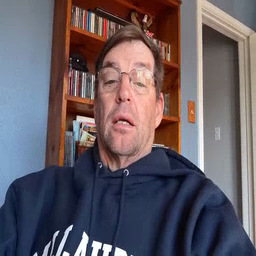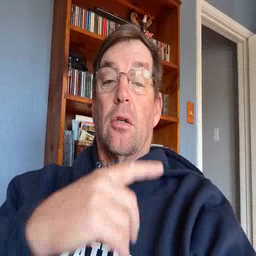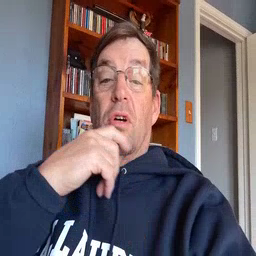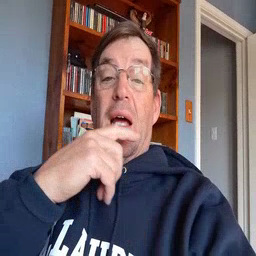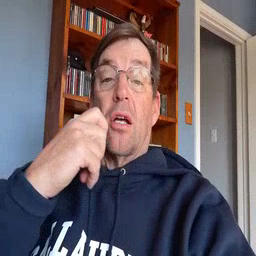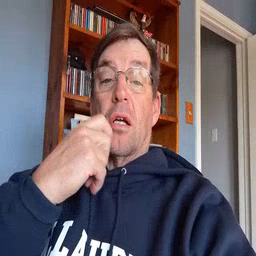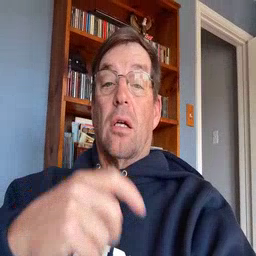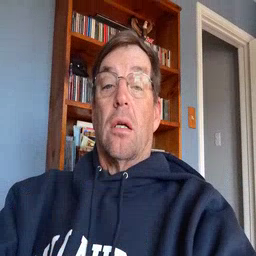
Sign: dryer